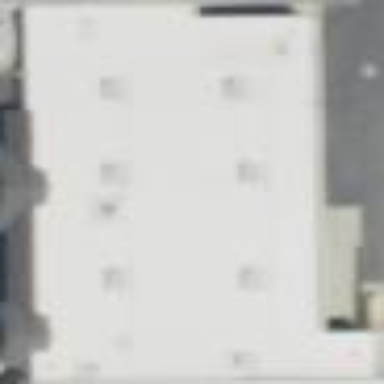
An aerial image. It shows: Building.